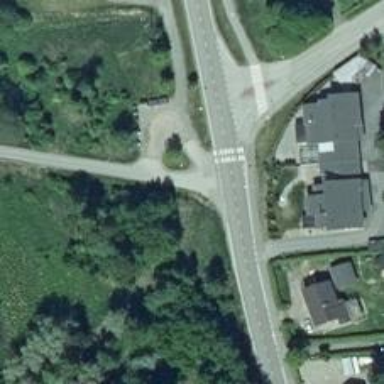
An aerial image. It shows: Marked crossing on asphalt cycleway.